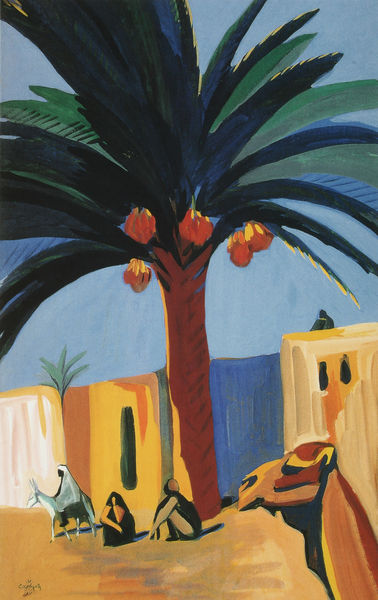
Titel: Dattelpalme. Ägypten
Künstler: Martiros Sar'yan
Standort: Moskau
Institution: Tretjakov Galerie
Schlagwörter: baum, blau, blätter, gemälde, himmel, kopf, mann, meer, schatten, wasser, weiß, frauen, gelb, grün, menschen, ocker, sand, sitzen, stadt, braun, bunt, fenster, frau, hell, licht, männer, orange, schwarz, strasse, vordergrund, gebäude, haus, rot, schleier, tier, tiere, beige, expressionismus, gespräch, hochformat, malerei, mensch, hals, signatur, öl, häuser, stamm, zweige, sonne, figur, sitzend, drei, personen, blatt, esel, pferd, reiter, frucht, früchte, hellblau, reiten, farbig, sommer, ruhe, moderne, abstrakt, afrika, farben, flächen, hitze, modern, wüste, dorf, dächer, farbe, naiv, ich seh nix, figuren, romantik, einfach, sitzende, palme, palmwedel, wedel, abstrahiert, oase, orient, heiss, erdfarben, hocken, klassische moderne, macke, hallo, löcher, palmzweige, siedlung, palmen, verhüllt, orientalismus, kräftig, ziege, kuben, datteln, nuss, nüsse, araber, kolonialismus, marokko, tunis, zelte, ägypten, flachdach, kamel, pfalnze, fensteröffnungen, blöd, dattelpalme, beduine, morgenland, nordafrika, hockende, kauernde, dromedar, klischee, kokosnuss, algerien, bananen, datel, dattelpalem, fensterschlitz, getto, kokos, kokosnüsse, kokospalme, nomade, nomaden, palmenblätter, siesta, trampeltier, wann soll ich was sehnß, wüstenschiff